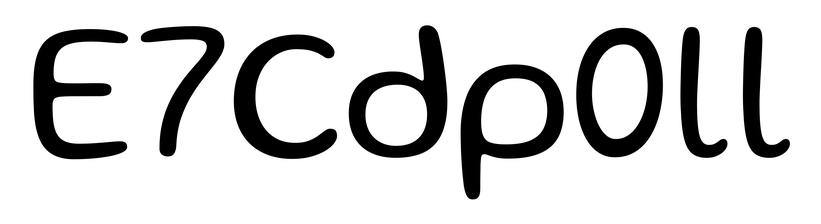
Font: Gluten_Light